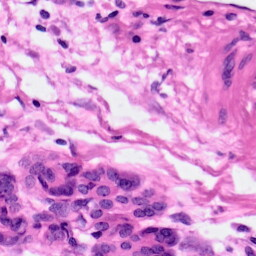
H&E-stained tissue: Pancreatic